Aerial crown-view tile of a tropical tree (Barro Colorado Island, Panama), acquired 20240716:
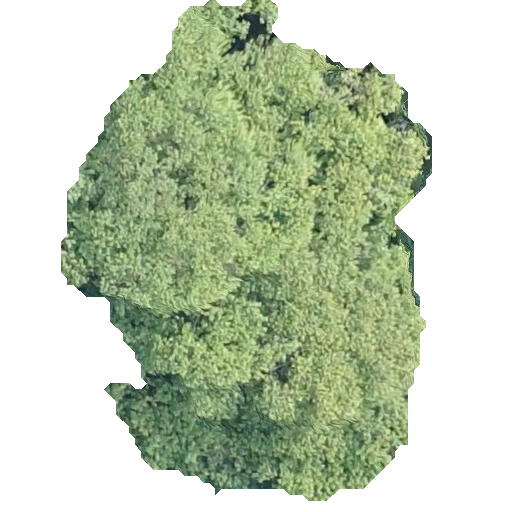
Species: Luehea seemannii
GBIF accepted scientific name: Luehea seemannii
Crown area: 209.477 m²